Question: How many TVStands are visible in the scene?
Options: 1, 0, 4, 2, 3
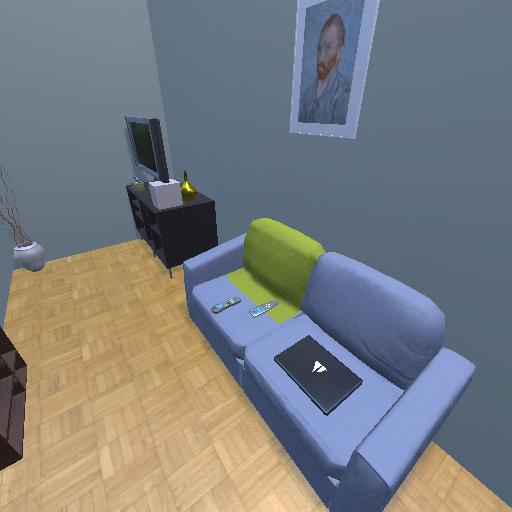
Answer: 1